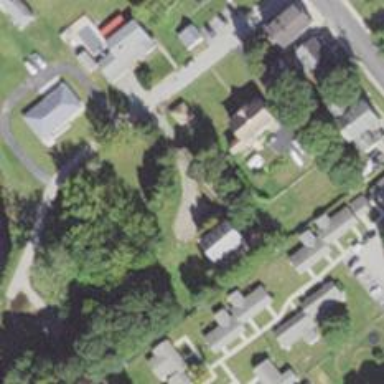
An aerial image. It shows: Residential driveway used as service road.